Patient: sex F, age 61
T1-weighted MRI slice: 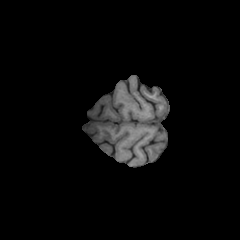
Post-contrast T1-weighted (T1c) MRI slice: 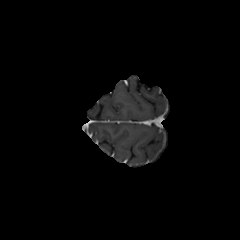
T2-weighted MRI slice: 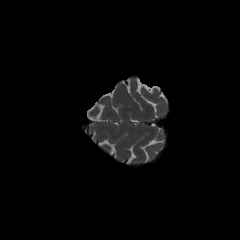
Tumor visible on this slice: no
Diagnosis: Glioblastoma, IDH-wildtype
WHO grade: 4